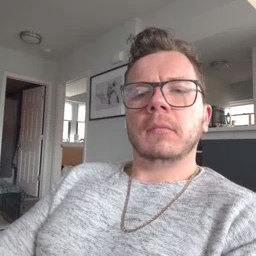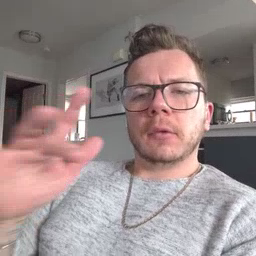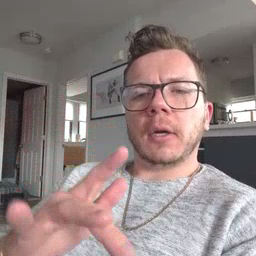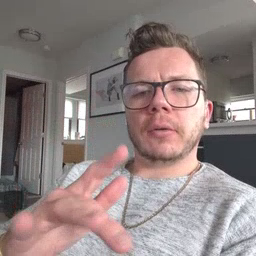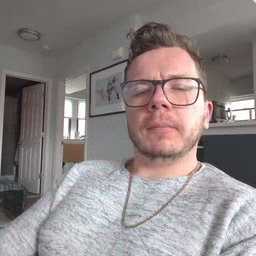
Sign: touch